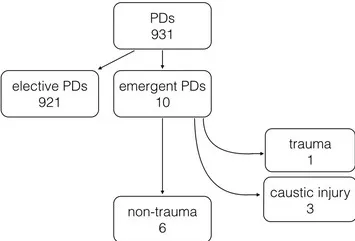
The flow chart of patient selection. PD pancreaticoduodenectomy.
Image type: chart (chart)